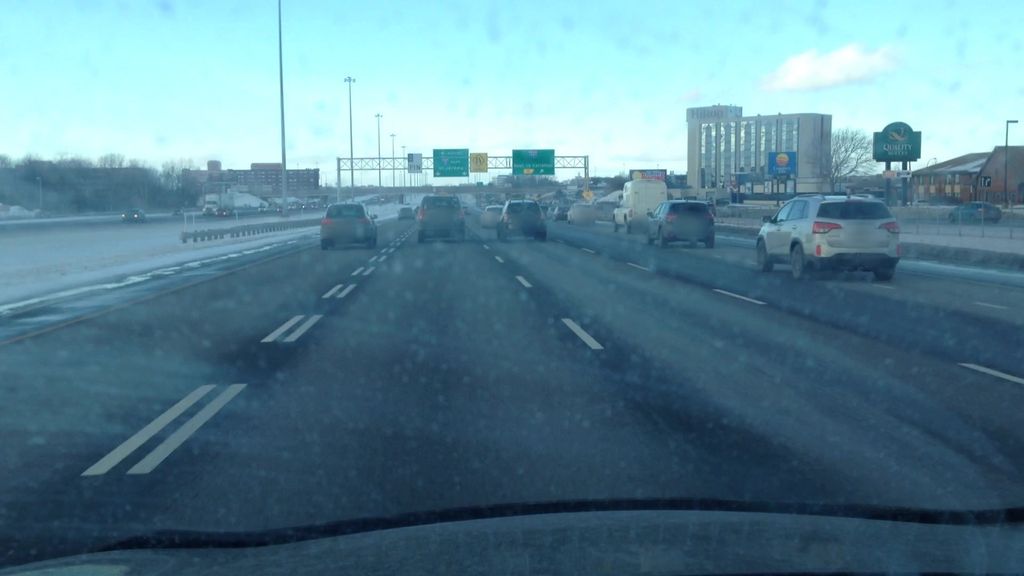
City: montreal